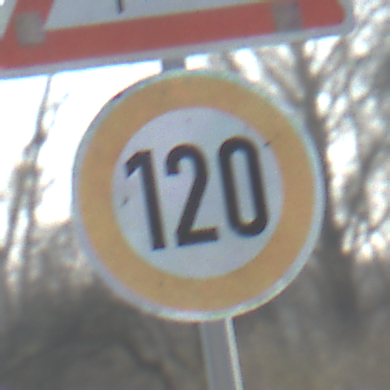
Verkehrszeichen: Geschwindigkeit120
Zusatzzeichen oben: SeitenwindVonLinks
Umgebung: Outdoor, Suburban
Tageszeit: MorningAfternoon
Wetter: PartlyCloudy
Licht: Natural
Jahreszeit: NotSpecified
Kontrast: HighContrast